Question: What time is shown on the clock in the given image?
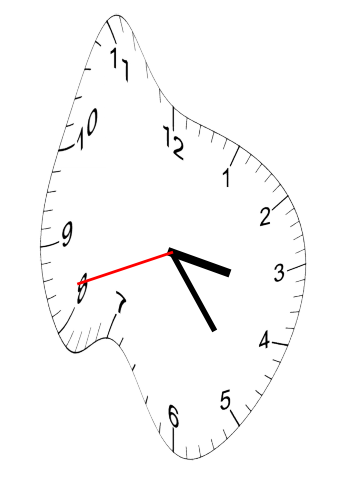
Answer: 03:23:42